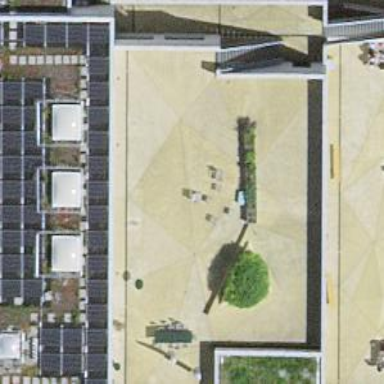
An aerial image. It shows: School building.